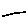
Label: line